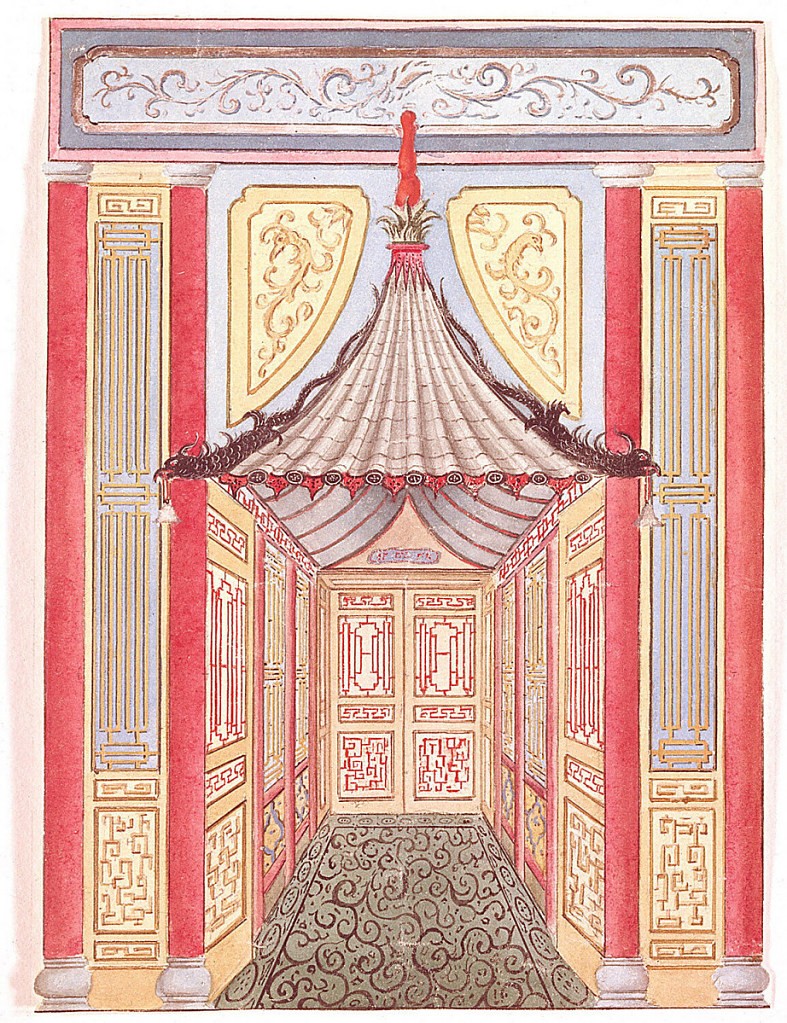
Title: Design for a Passageway with Canopy, for Royal Pavilion, Brighton
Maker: Frederick Crace, English, 1779–1859
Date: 1803 or earlier
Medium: Pen and black and yellow-green ink, brush and watercolor on white wove paper, silhouetted
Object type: Drawing
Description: Perspective view of a narrow corridor, with a doorway at the far end. In the foreground, the wall leading to the area has a pagoda-like canopy over the entrance. On either side of the door is a pair of columns with trellis-work panels between them. Trellis-work panels cover the walls of the corridor and doors.  The very elaborate and highly worked designs appear both on the walls and in the carpet. The abstract treatment of the dragon slithering down the edge of the canopy creates an abstract scrolling pattern seen in other designs. Designed for glass passage.

Original album associated with this collection still exists.  See 1948-40-1 accessory